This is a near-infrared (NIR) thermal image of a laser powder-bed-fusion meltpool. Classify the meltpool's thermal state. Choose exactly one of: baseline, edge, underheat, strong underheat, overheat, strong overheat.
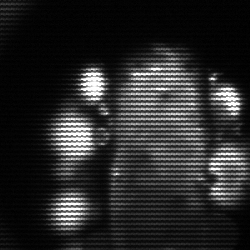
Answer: strong underheat